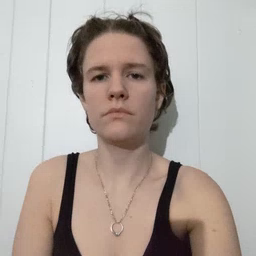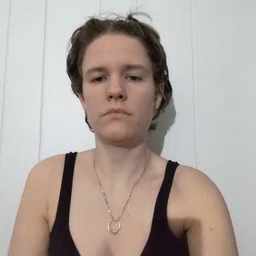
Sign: minemy